You are looking at the short-time Fourier spectrogram of a bearing's acceleration signal. Diagnose the bearing from this image, choosing from: normal, inner_race, outer_race, ball.
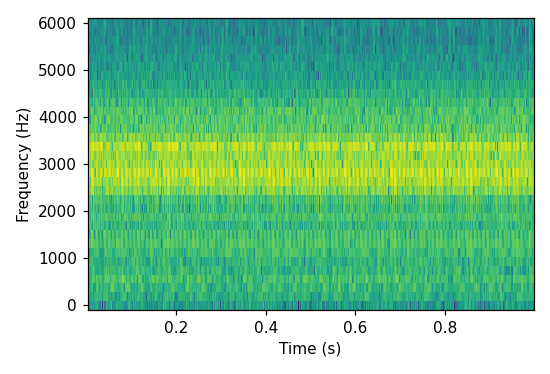
Answer: outer_race